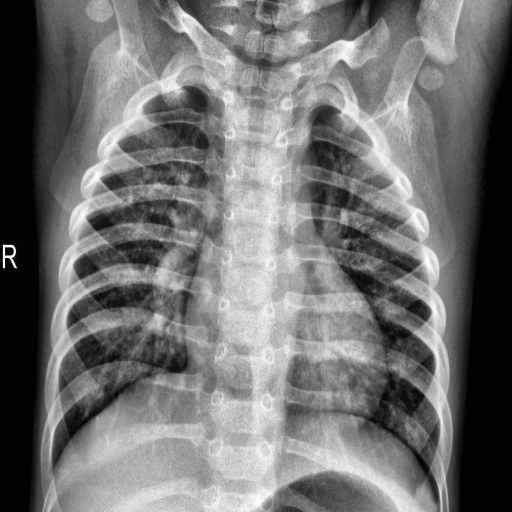
Finding: PNEUMONIA